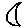
Label: moon